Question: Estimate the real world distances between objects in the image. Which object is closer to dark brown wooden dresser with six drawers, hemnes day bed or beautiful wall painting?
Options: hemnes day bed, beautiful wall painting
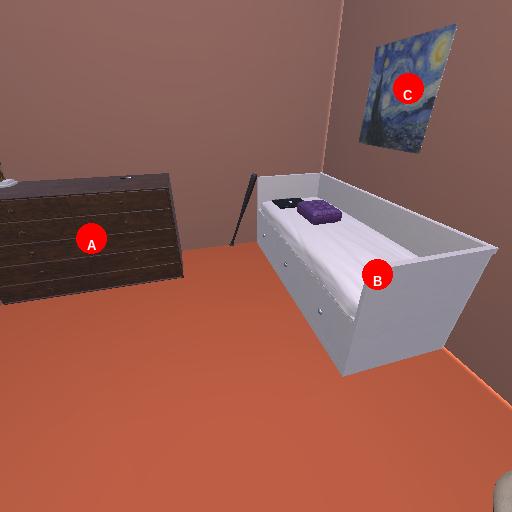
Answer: hemnes day bed